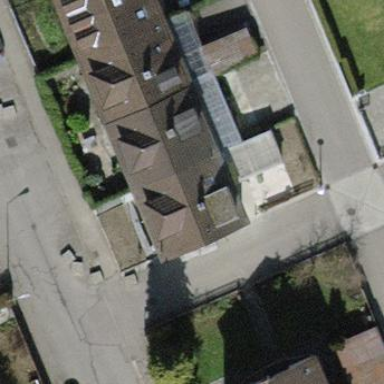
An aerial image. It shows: Building with gabled roof covered with tiles. The roof orientation is across the building.